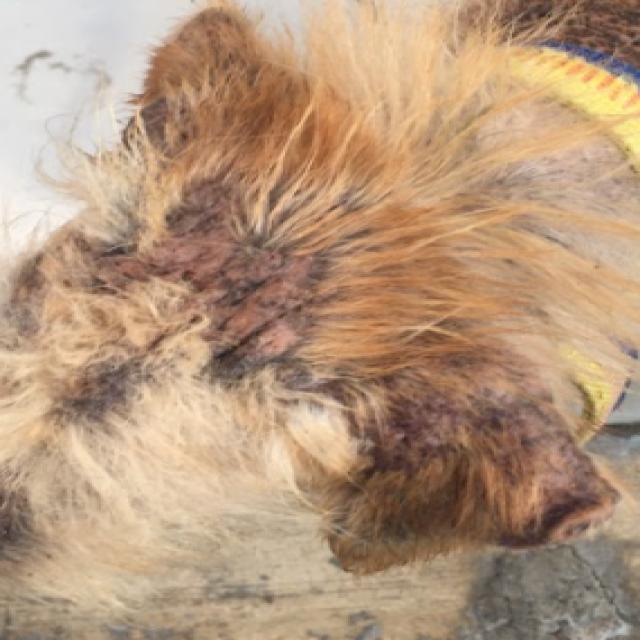
Canine demodicosis (Demodex mange) — caused by Demodex canis mites. Presents with alopecia, follicular papules, pustules, and comedones. Often localized on face and forelimbs.